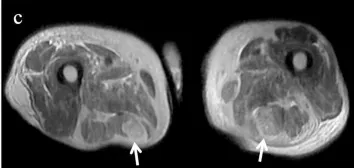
Muscle oedema on fluid-sensitive MRI sequences. Axial T2-weighted.
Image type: radiology (mri)